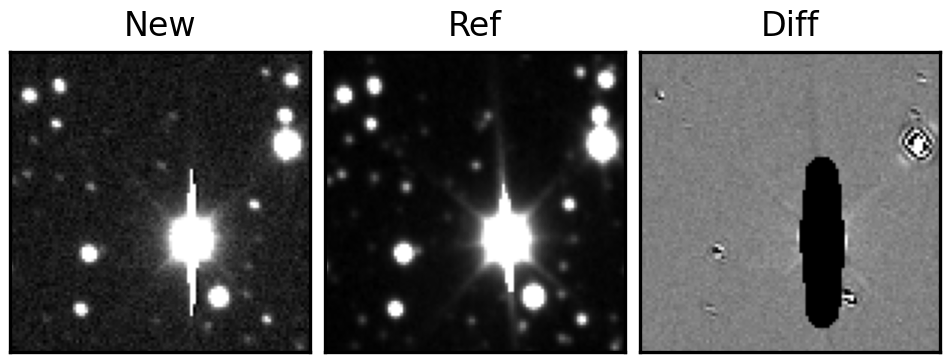
Label: bogus